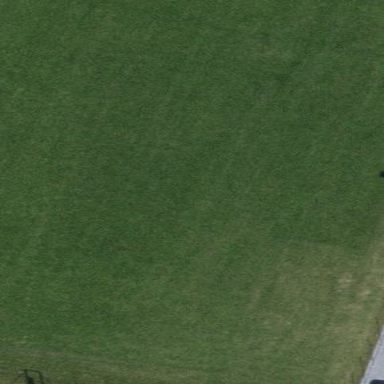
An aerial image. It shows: Soccer pitch with grass surface for leisure and sports.